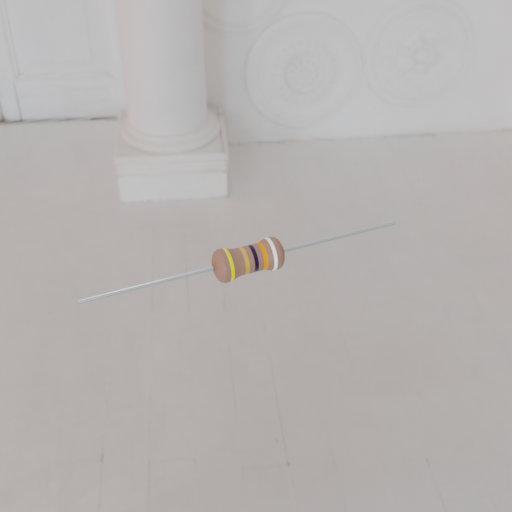
Resistor colour bands (in order): yellow, gold, black, orange, white